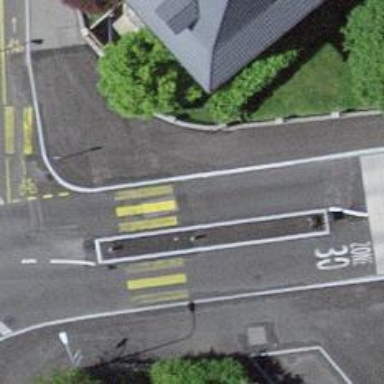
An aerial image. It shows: Crossing with raised island. Both sides of the road have raised curbs. It is zebra crossing that is uncontrolled.